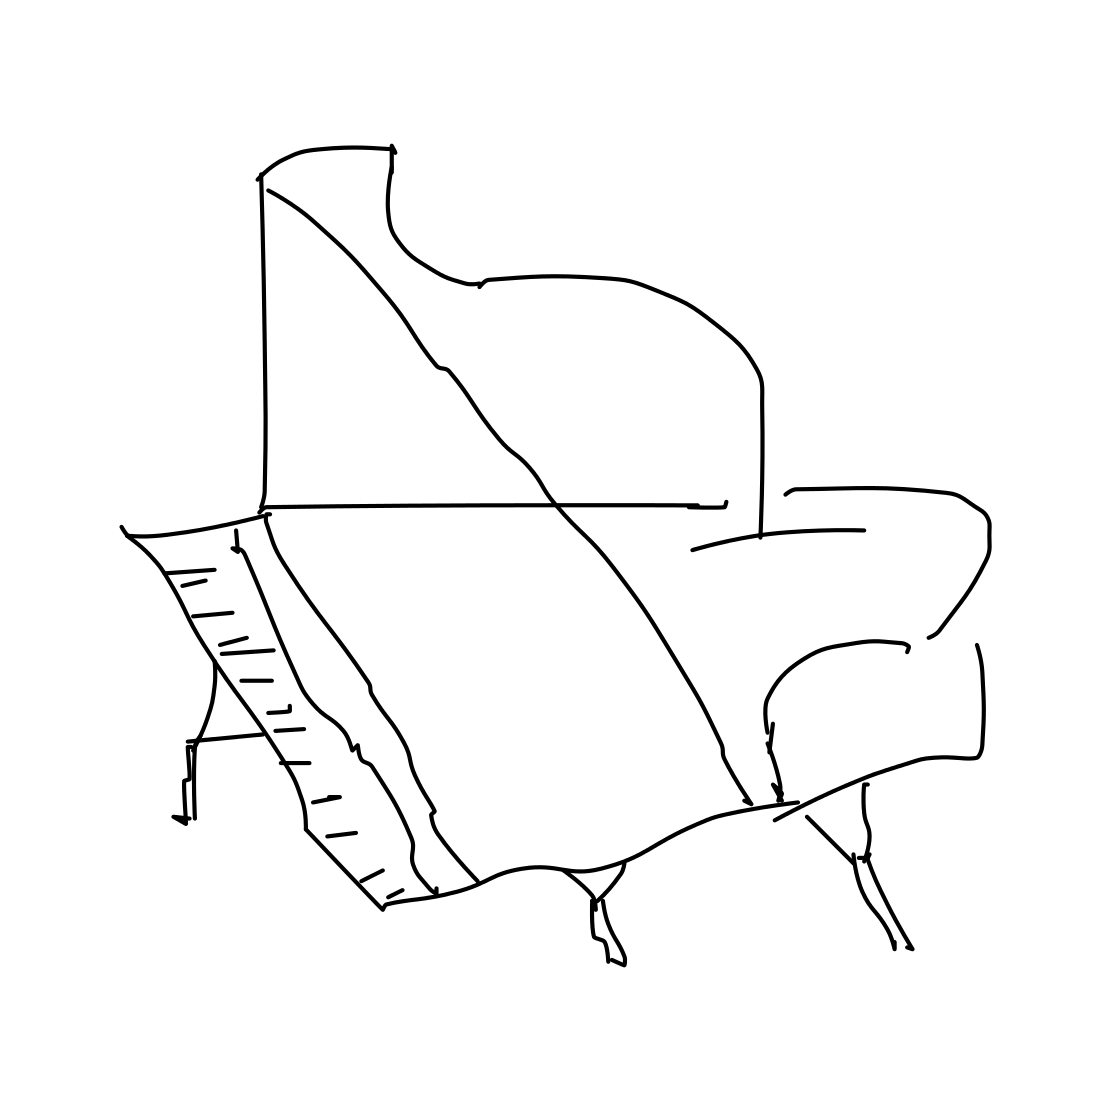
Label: piano